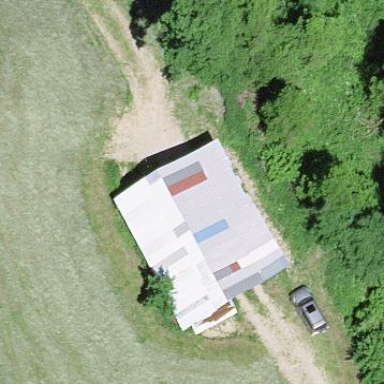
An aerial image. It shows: Shed.